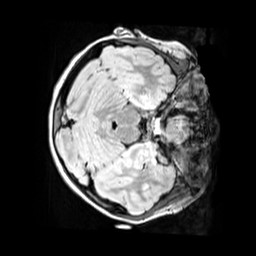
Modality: FLAIR
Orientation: axial
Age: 11
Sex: female
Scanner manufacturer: siemens
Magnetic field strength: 3 T
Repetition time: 5 s
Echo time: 0.388 s